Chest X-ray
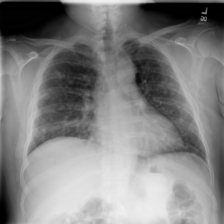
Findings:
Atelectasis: negative
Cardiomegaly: negative
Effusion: negative
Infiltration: negative
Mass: positive
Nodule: negative
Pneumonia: negative
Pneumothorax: negative
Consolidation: negative
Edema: negative
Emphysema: negative
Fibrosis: negative
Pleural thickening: negative
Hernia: negative